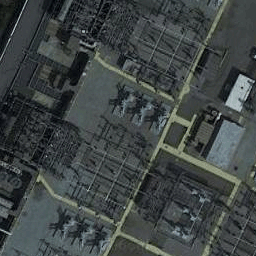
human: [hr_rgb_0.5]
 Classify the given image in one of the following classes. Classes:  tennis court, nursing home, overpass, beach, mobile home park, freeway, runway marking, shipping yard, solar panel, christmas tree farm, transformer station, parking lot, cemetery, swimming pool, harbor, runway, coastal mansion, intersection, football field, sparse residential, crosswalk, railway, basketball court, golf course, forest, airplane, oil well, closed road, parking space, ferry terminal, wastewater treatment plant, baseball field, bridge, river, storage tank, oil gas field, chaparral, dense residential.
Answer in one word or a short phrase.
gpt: transformer station